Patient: sex F, age 35
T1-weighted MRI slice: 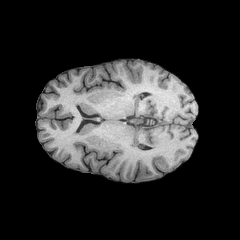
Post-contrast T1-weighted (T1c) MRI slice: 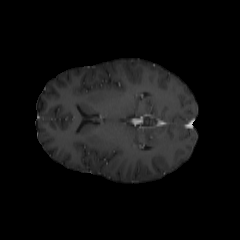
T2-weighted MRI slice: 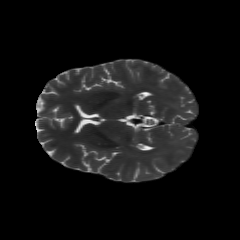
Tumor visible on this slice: no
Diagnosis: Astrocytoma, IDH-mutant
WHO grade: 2